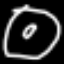
Label: donut